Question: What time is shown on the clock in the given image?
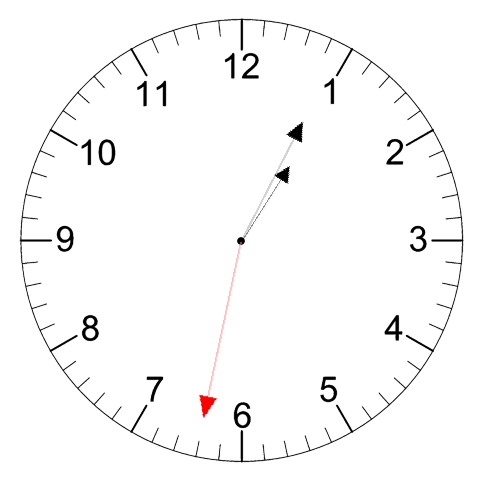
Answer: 01:04:32